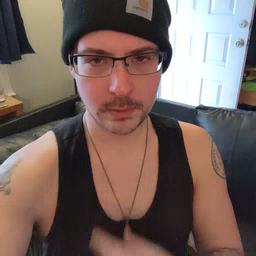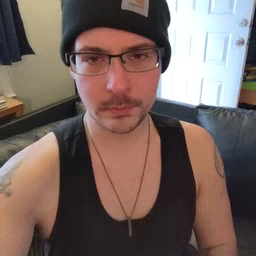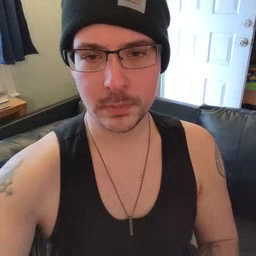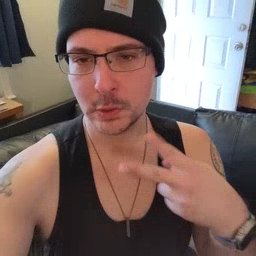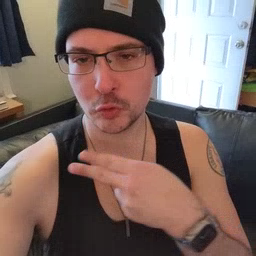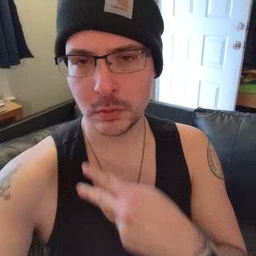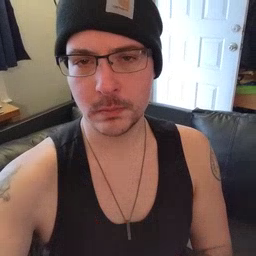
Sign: scissors